Field crop: tomato
Growth stage: 1
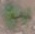
Species: solanum